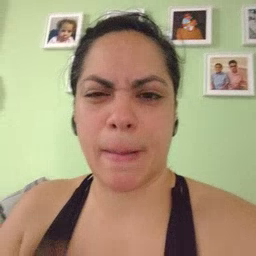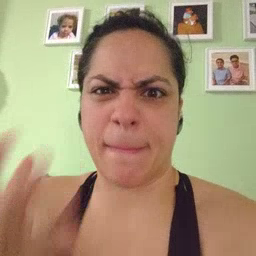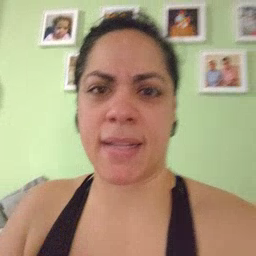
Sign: many